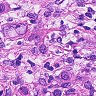
Metastatic tissue present: yes